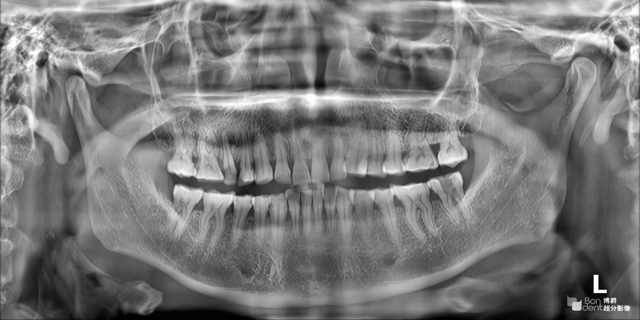
adult